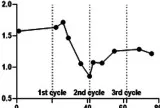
Immunomonitoring data in the course of ICI therapy. (G) Frequency of Tregs in the peripheral blood.
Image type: pathology (immunostaining)